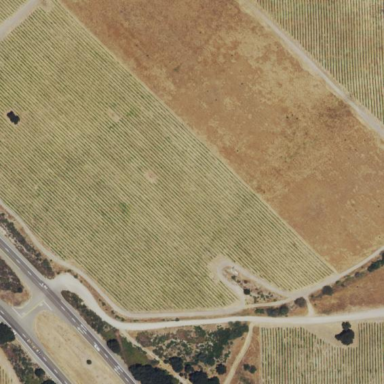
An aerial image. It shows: Vineyard growing grapes.